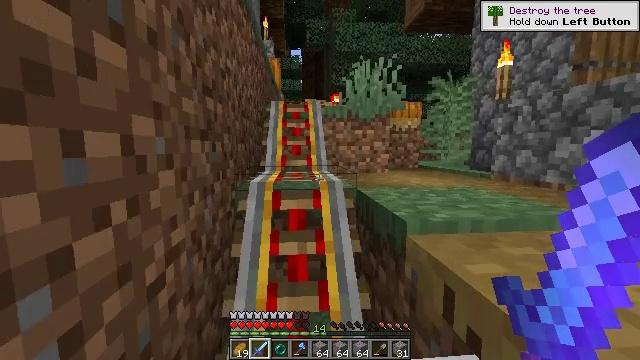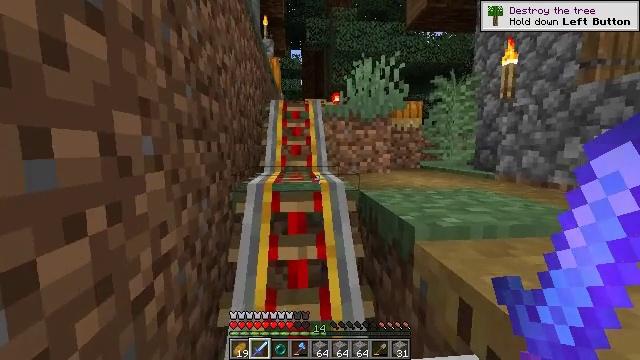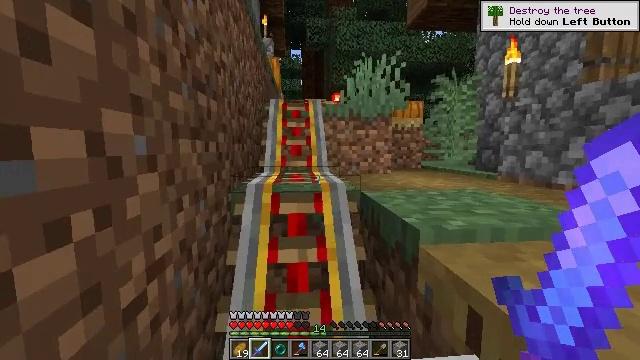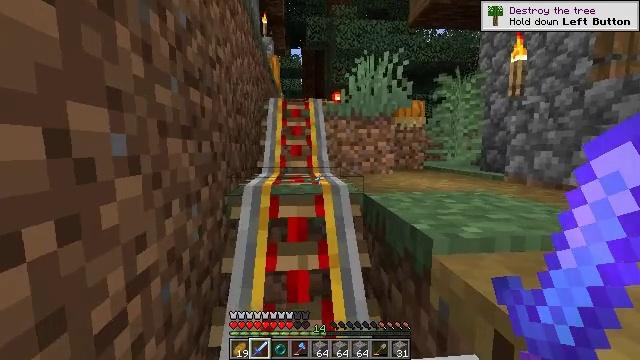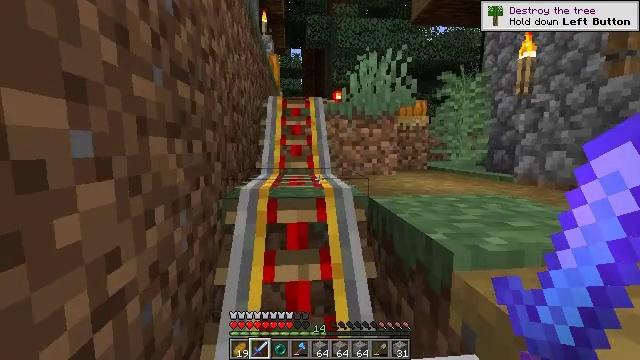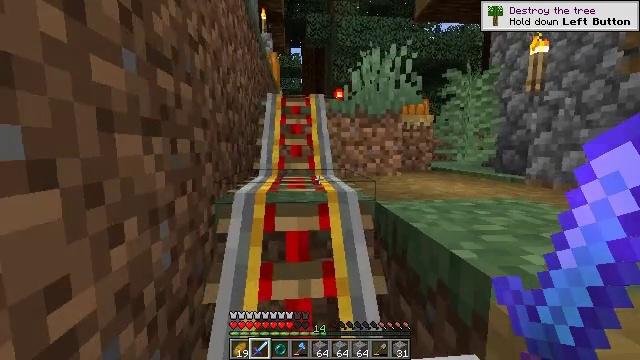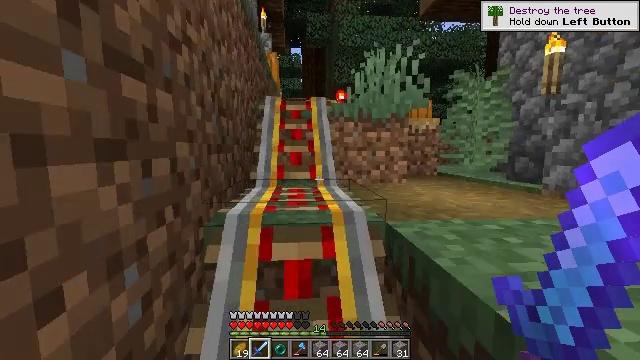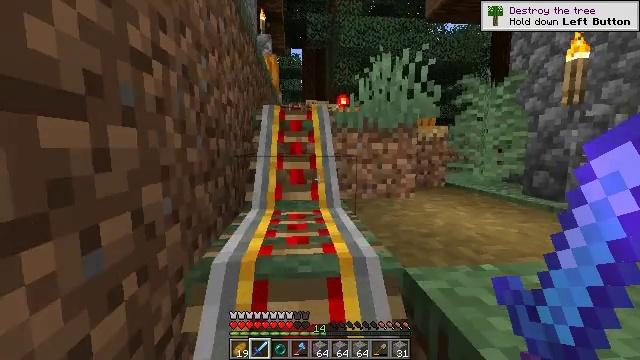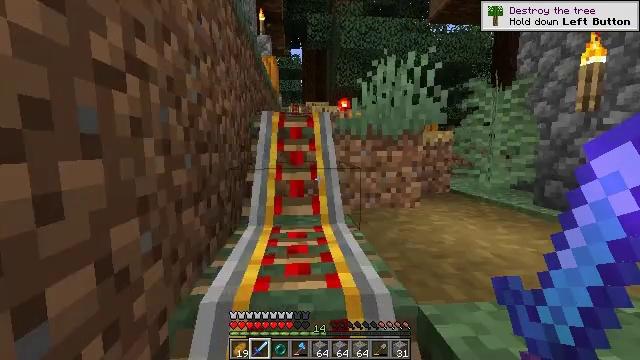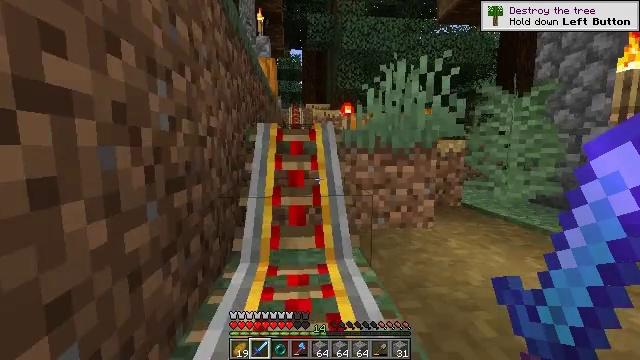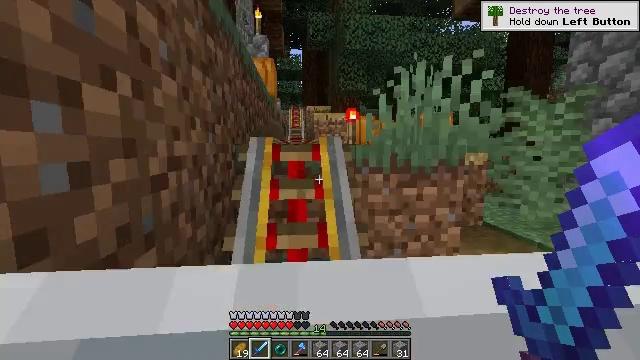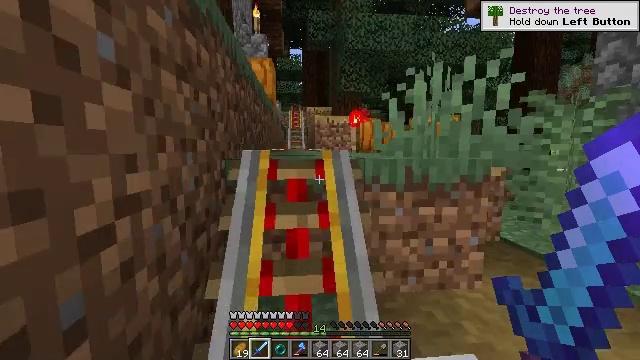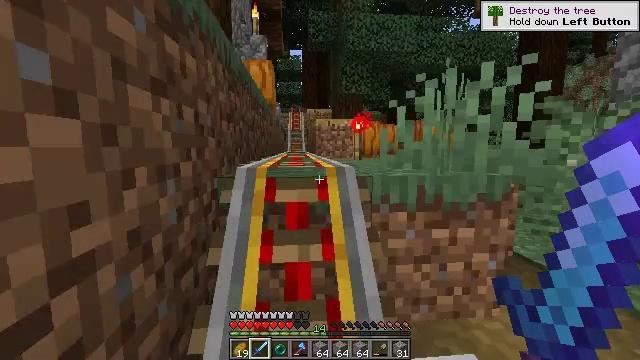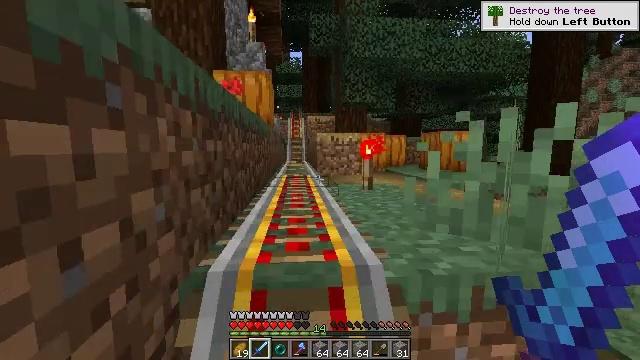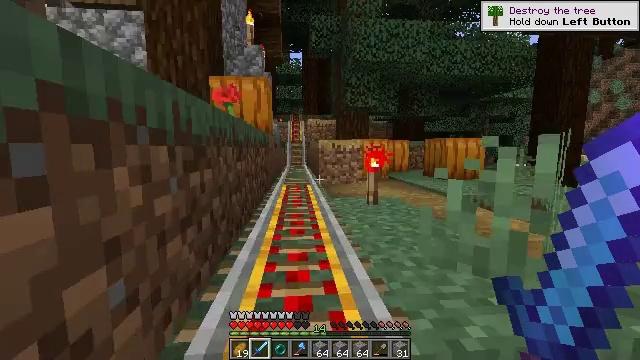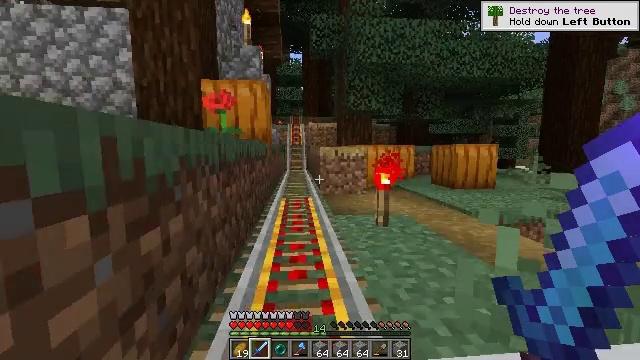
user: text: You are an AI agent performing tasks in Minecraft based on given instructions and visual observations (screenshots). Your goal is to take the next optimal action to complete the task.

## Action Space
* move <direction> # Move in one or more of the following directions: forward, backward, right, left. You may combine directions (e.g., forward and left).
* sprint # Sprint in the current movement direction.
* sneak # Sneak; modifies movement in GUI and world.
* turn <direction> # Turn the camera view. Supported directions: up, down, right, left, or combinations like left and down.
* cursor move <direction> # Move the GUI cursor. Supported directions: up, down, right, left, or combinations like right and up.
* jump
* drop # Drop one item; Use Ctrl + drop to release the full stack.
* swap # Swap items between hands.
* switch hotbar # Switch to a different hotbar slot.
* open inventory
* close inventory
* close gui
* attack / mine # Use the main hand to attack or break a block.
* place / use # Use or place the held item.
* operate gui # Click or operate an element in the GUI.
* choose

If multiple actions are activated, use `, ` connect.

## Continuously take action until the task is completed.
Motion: motion action
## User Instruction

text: Remove the torch from its spot.
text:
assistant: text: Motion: no_op
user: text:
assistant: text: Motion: no_op
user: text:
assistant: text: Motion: no_op
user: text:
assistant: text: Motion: no_op
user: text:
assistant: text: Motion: no_op
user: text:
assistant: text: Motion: no_op
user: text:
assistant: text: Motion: no_op
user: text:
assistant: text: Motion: no_op
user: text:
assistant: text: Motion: no_op
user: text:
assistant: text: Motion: no_op
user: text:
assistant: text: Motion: no_op
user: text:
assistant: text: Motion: no_op
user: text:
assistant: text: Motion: no_op
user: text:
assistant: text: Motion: no_op
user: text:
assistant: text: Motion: no_op
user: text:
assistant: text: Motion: no_op
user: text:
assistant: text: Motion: no_op
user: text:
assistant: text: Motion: no_op
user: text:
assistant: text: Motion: no_op
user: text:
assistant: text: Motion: no_op
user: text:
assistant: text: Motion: no_op
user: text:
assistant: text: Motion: no_op
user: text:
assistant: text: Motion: no_op
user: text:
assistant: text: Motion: no_op
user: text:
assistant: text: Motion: no_op
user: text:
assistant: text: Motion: no_op
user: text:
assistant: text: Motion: no_op
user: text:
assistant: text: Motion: no_op
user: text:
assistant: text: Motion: no_op
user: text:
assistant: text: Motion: no_op